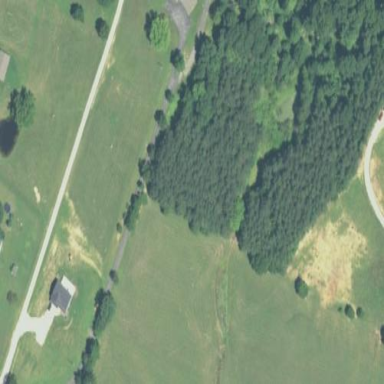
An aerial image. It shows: Evergreen needle-leaved woodland.